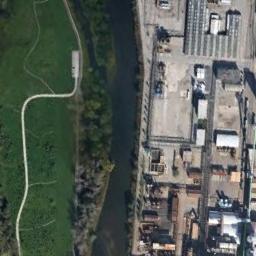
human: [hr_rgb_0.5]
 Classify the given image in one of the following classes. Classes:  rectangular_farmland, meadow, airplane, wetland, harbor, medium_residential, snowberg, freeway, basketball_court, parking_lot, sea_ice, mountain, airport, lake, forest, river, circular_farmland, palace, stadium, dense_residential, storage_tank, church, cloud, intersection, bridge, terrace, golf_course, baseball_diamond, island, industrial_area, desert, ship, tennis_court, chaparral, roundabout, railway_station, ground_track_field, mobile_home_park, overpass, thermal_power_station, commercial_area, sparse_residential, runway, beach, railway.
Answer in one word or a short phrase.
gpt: river